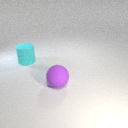
large purple rubber sphere in front of large cyan rubber cylinder